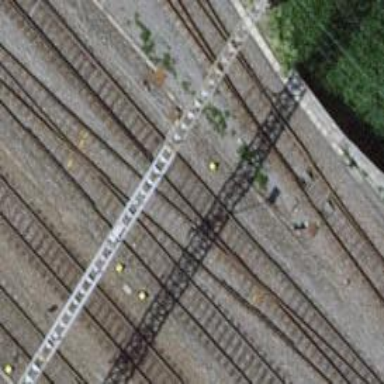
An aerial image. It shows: Railway switch.